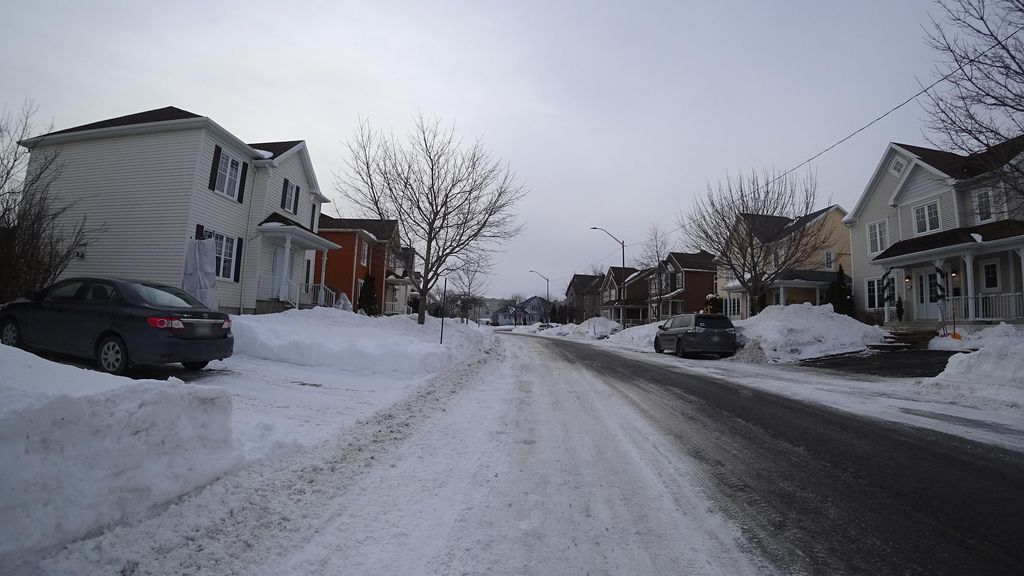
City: quebec_city